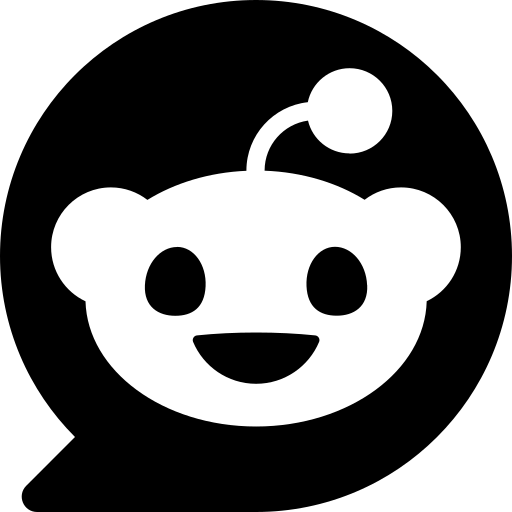
Tags: icon, FontAwesome, fa-icon, brand, reddit